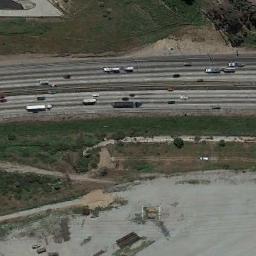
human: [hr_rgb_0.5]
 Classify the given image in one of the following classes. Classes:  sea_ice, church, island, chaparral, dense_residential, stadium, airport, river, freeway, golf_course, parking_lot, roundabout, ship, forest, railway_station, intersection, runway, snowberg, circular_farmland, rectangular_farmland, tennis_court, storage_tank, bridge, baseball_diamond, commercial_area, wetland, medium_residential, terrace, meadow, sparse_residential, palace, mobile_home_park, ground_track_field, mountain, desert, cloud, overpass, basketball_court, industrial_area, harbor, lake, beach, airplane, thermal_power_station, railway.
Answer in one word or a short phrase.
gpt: freeway